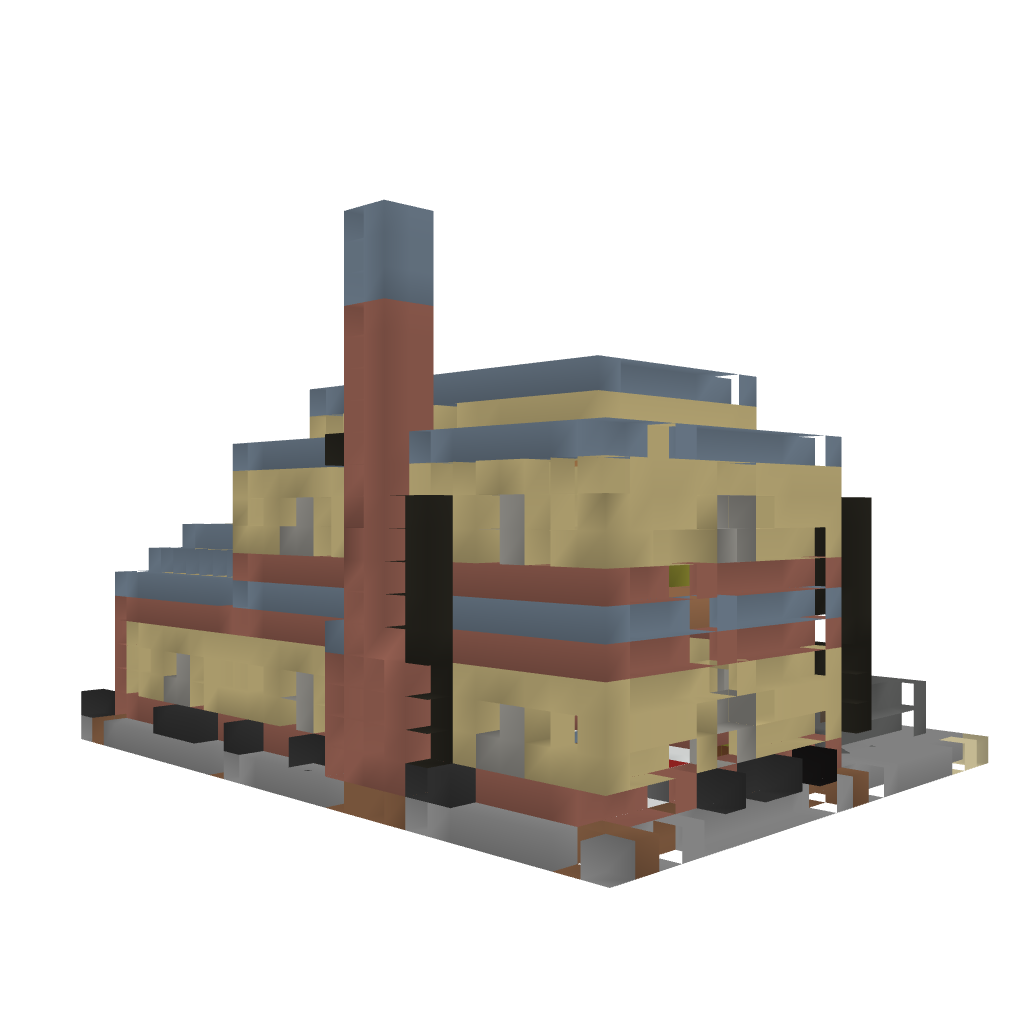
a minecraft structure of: Country House